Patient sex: F
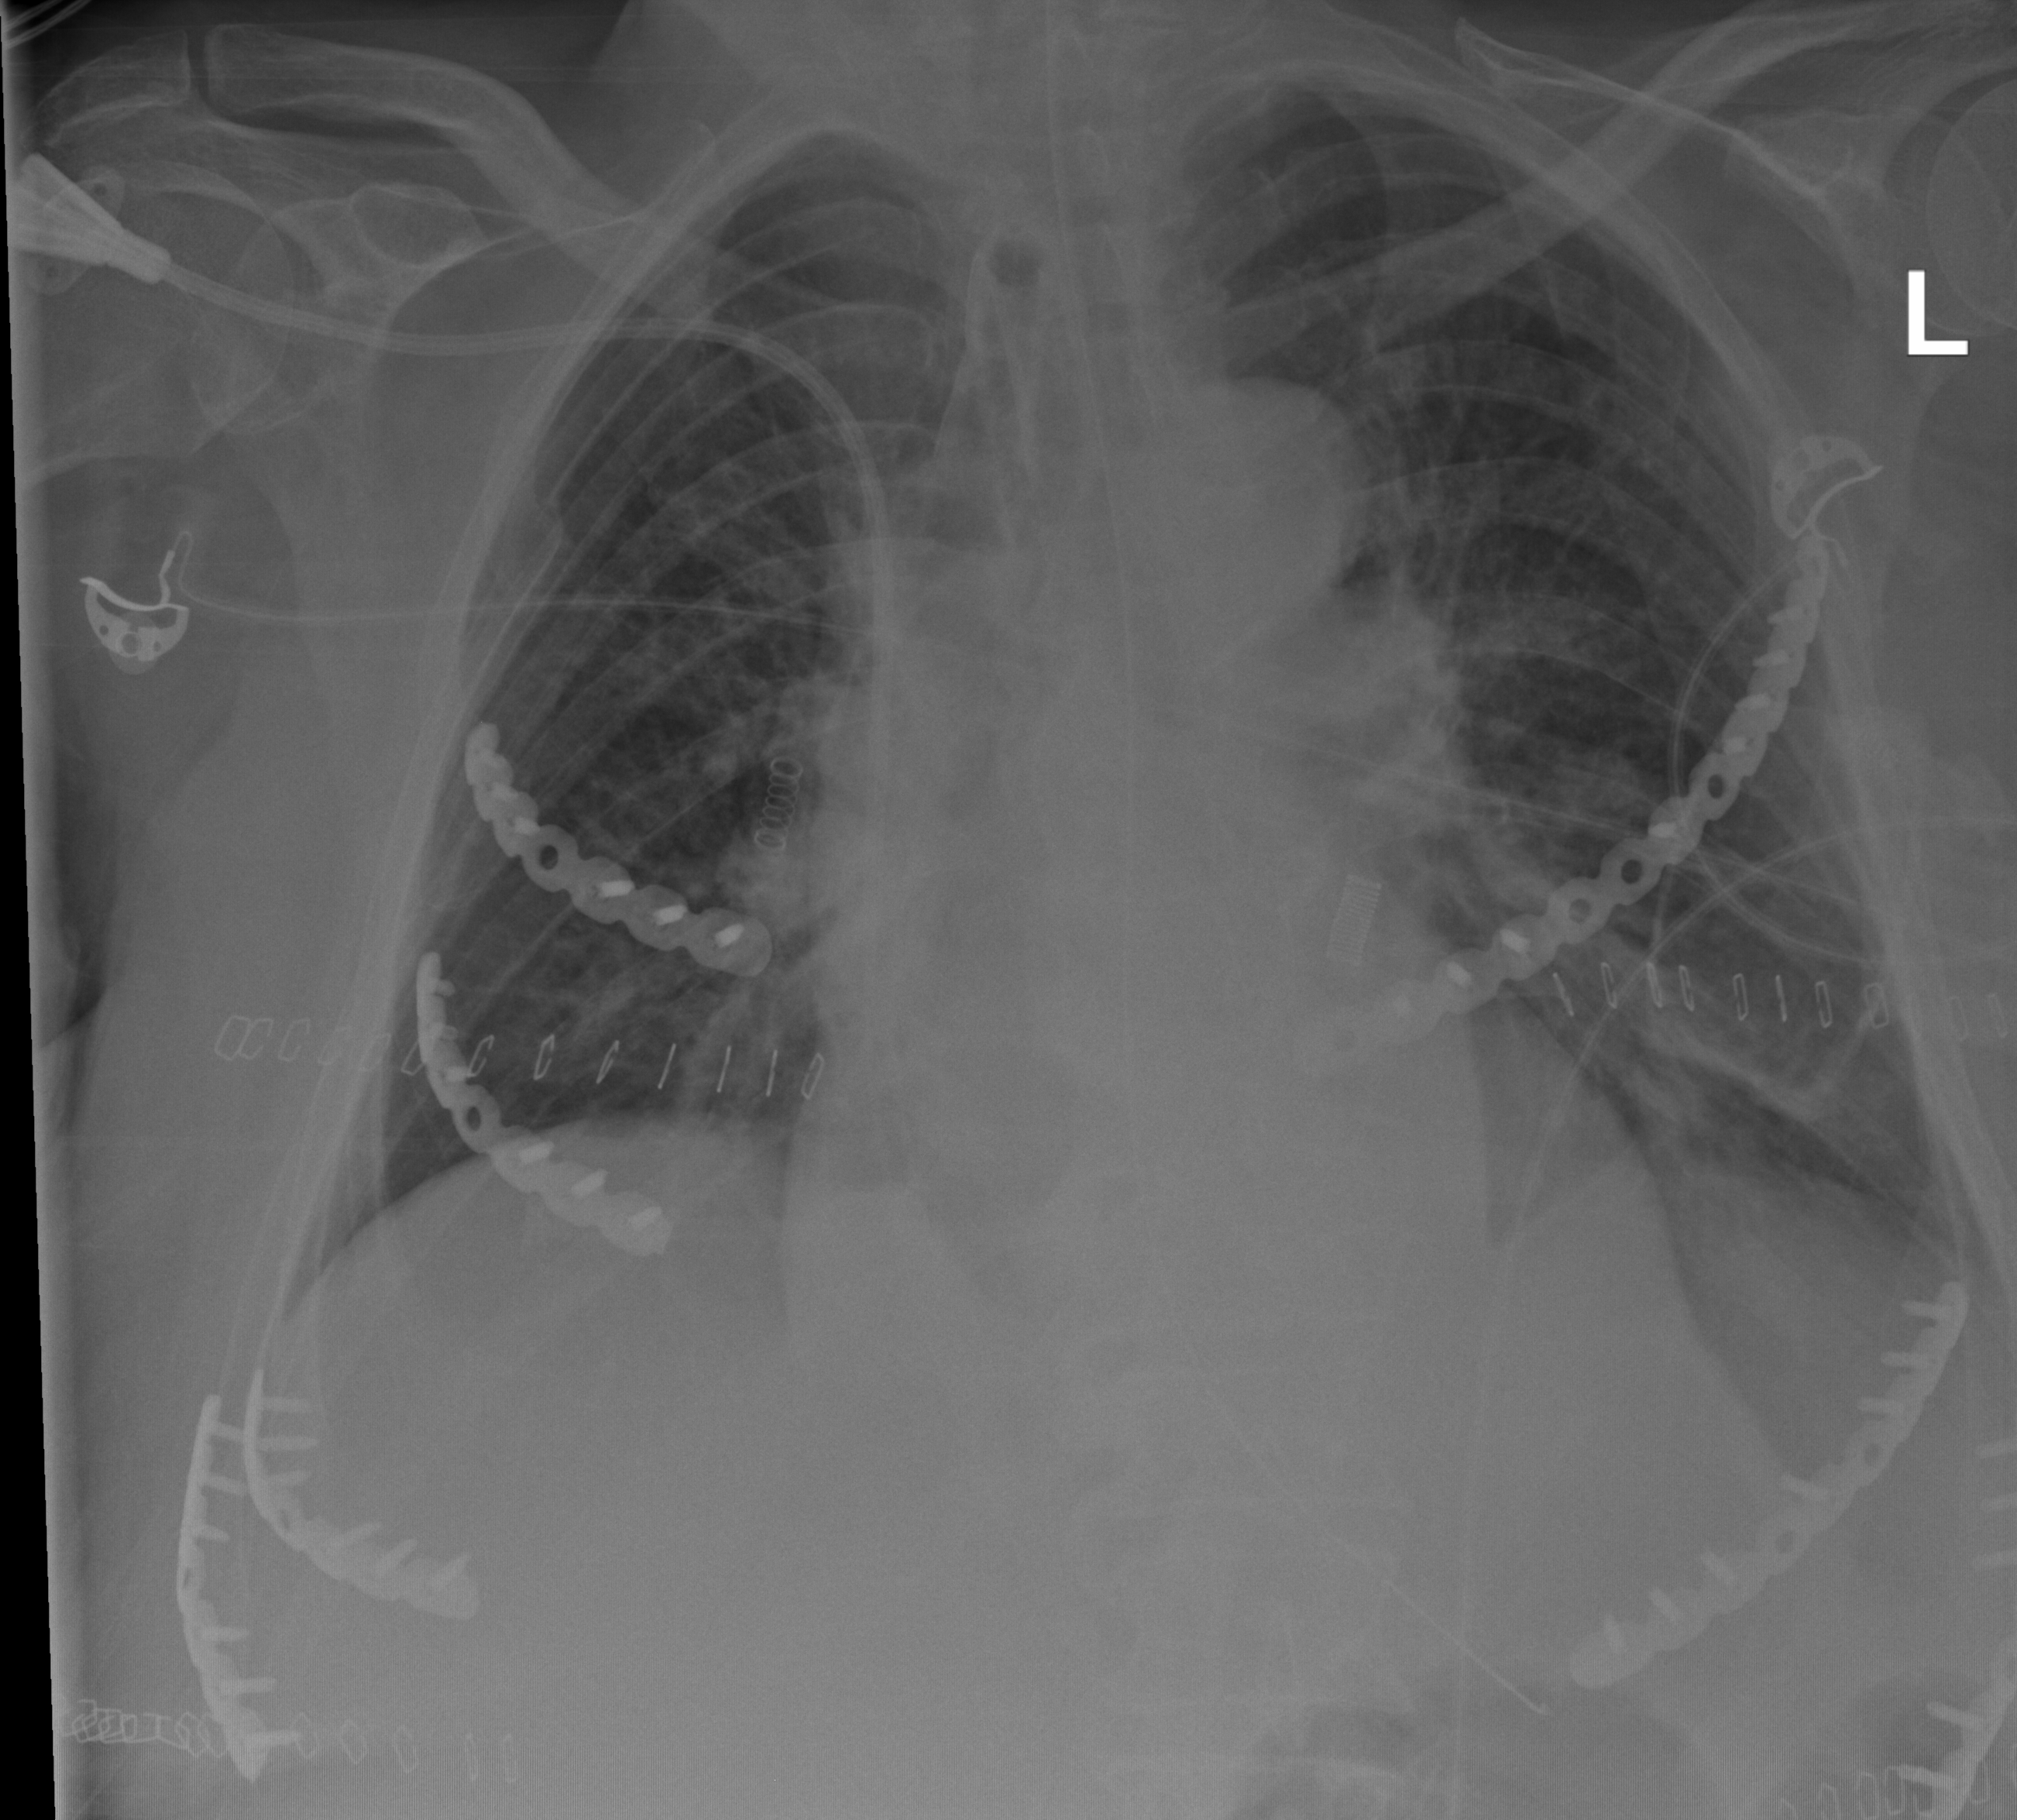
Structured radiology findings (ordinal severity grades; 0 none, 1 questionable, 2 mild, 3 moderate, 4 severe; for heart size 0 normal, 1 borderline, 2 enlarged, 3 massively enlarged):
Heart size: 2
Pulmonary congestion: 2
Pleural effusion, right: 0
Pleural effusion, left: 1
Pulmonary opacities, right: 2
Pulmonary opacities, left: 2
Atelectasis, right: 0
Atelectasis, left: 2